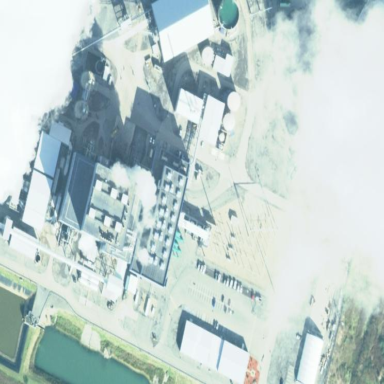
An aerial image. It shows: Industrial area with coal-powered plant.